Question: I have a code to count strings from each file (each file is a month in a year, i.e 2012 04, 2006 11, etc.) in a folder and sum them:
'''
mypath = "C:\Users\Desktop\FILE\\"
onlyfiles = [f for f in listdir(mypath) if isfile(join(mypath,f))]
result = {}
for f in onlyfiles: #imports all files in CSV folder as 'onlyfiles'
with open(mypath + f, 'r') as content_file:
content = content_file.read()
a1 = content.count('Bacon')
a2 = content.count('Eggs')
total = a1 + a2
result[f.strip(".csv")] = total
'''
It then puts the values in a dictionary:
'''
new_dictionary = {}
count = 0
for m, n in result.items():
print 'The number of bacon and eggs in', m, "was", n
count += 1
new_dictionary['month_{}'.format(count)] = result
'''
and finally plots them on a graph:
'''
plt.plot(result.values())
plt.ylabel('Bacon and eggs seen in this month')
plt.xlabel('Time')
plt.title('Amount of times bacon and eggs seen over time')
plt.xticks(range(len(result)), result.keys())
plt.show()
'''
However when it prints the graph the time (months etc) is in a random order rather than the order of them over time as they are in the folder like such:

How can i get the graph to plot them in a logical order?
I have tried using list.sorted methods but it just ends up printing strange things.
NB: Data is made up as real data is sensitive, but principle the same.
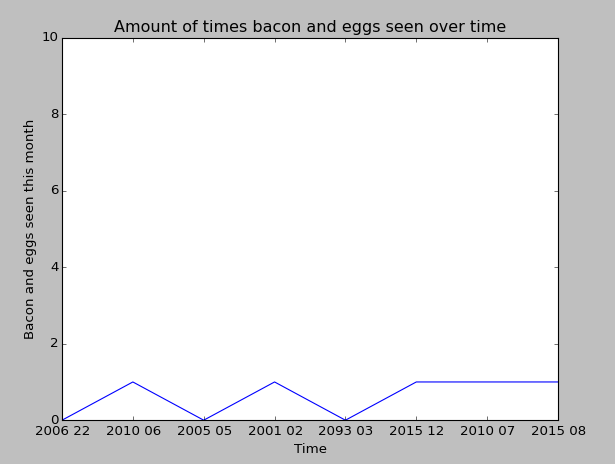
Answer: While filling 'new_dictionary' you should supply the values in order:
'''
for m, n in sorted(result.items()):
'''